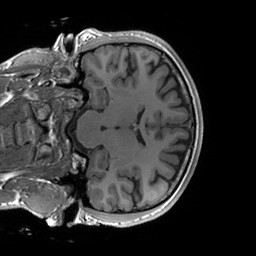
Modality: T1w
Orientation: coronal
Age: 24
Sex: male